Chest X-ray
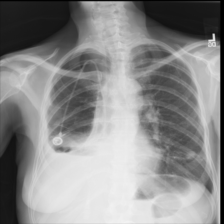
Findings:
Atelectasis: negative
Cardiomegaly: negative
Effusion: positive
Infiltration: negative
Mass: negative
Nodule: positive
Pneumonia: negative
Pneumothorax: negative
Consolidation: negative
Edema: negative
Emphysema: negative
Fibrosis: negative
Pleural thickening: negative
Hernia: negative